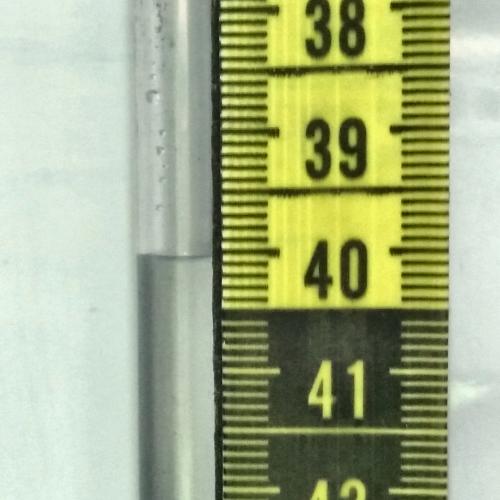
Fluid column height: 40.0 cm